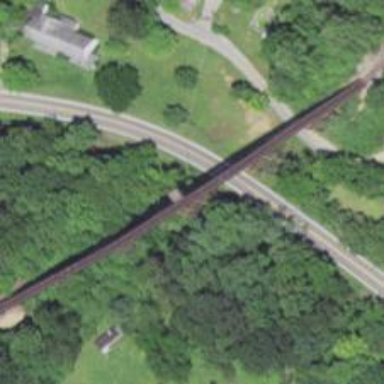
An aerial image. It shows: Viaduct bridge over railway tracks.